Question: How it is possible to layout controls like this?

By another words - one 'TextView' aligned to the left side and the second one to the right side. Of course red layouts should be stretched according to the screen width. I have no idea how to do this in the most nice way.
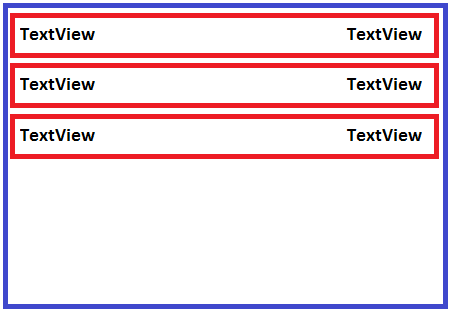
Answer: you can use the below layout for your requirement::
'''
<?xml version="1.0" encoding="utf-8"?>
<LinearLayout xmlns:android="http://schemas.android.com/apk/res/android"
android:orientation="vertical"
android:layout_height="fill_parent"
android:layout_width="fill_parent"
android:background="#ffffff" >
<RelativeLayout
android:layout_width="fill_parent"
android:layout_height="wrap_content" >
<TextView
android:id="@+id/textView1"
android:layout_width="wrap_content"
android:layout_height="wrap_content"
android:text="TextView" />
<TextView
android:id="@+id/textView2"
android:layout_width="wrap_content"
android:layout_height="wrap_content"
android:text="TextView" android:layout_alignParentRight="true"/>
</RelativeLayout>
<RelativeLayout
android:layout_width="fill_parent"
android:layout_height="wrap_content" >
<TextView
android:id="@+id/textView3"
android:layout_width="wrap_content"
android:layout_height="wrap_content"
android:text="TextView" />
<TextView
android:id="@+id/textView4"
android:layout_width="wrap_content"
android:layout_height="wrap_content"
android:text="TextView" android:layout_alignParentRight="true"/>
</RelativeLayout>
<RelativeLayout
android:layout_width="fill_parent"
android:layout_height="wrap_content" >
<TextView
android:id="@+id/textView5"
android:layout_width="wrap_content"
android:layout_height="wrap_content"
android:text="TextView" android:layout_alignParentLeft="true"/>
<TextView
android:id="@+id/textView6"
android:layout_width="wrap_content"
android:layout_height="wrap_content"
android:text="TextView" android:layout_alignParentRight="true"/>
</RelativeLayout>
</LinearLayout>
'''